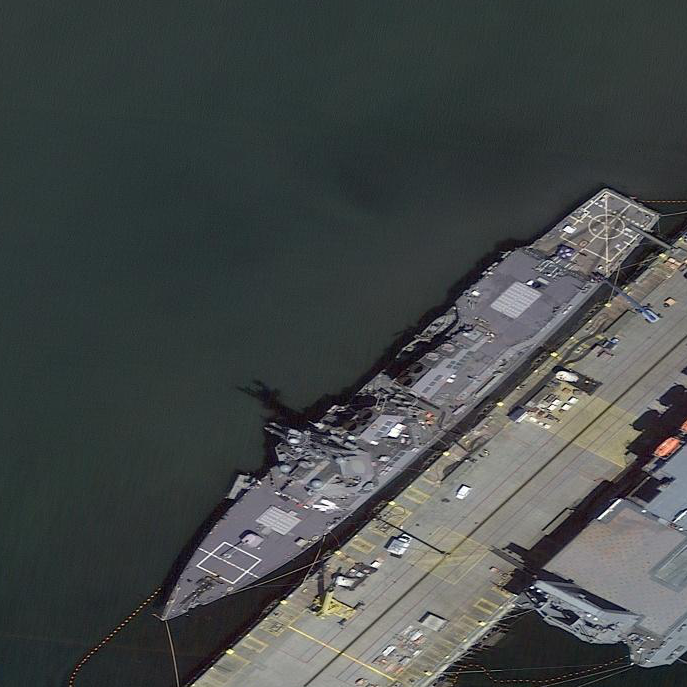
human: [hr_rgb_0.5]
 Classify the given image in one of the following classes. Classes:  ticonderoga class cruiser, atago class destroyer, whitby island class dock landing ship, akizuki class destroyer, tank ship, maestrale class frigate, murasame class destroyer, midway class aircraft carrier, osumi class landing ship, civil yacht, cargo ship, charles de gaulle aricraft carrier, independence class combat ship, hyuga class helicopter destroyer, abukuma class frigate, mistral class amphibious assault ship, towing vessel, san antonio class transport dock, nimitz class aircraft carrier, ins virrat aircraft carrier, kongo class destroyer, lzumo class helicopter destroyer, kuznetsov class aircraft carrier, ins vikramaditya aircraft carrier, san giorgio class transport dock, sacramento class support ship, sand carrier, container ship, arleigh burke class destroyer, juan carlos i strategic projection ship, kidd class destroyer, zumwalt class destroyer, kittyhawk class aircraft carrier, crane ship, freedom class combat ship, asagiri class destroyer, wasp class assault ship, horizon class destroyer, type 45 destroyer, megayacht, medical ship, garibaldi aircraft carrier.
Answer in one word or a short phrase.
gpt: Arleigh Burke class destroyer